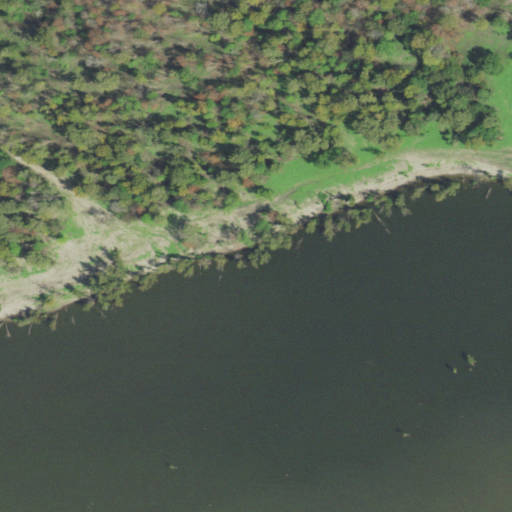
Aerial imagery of levee in Louisiana named Browns Field Revetment containing open water, woody wetlands, and herbaceous wetlands